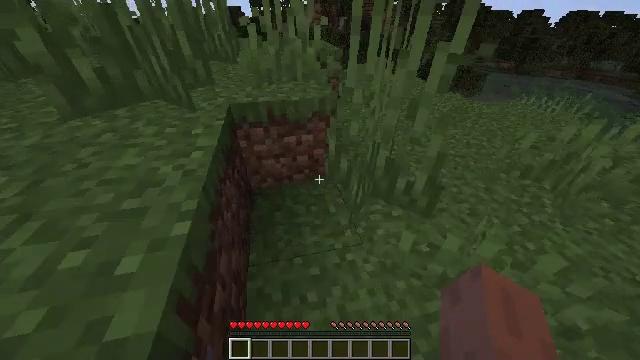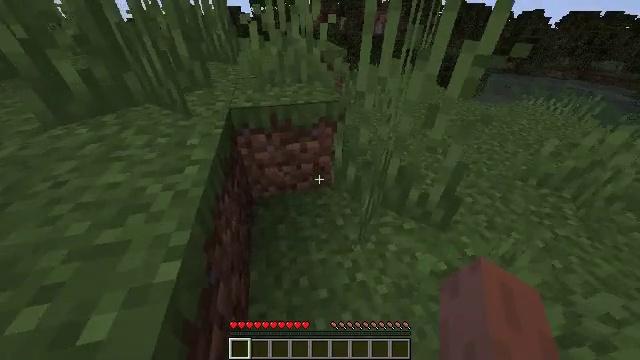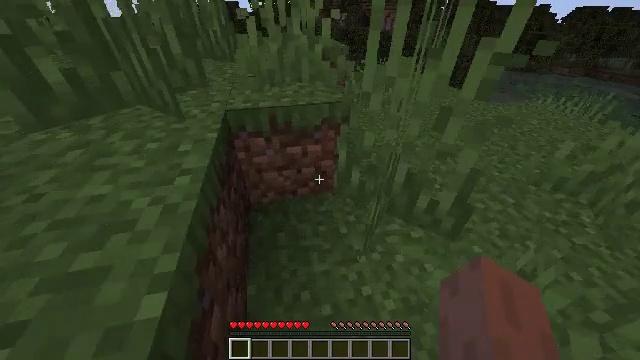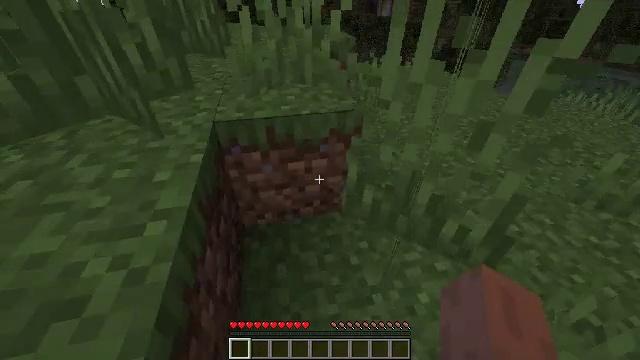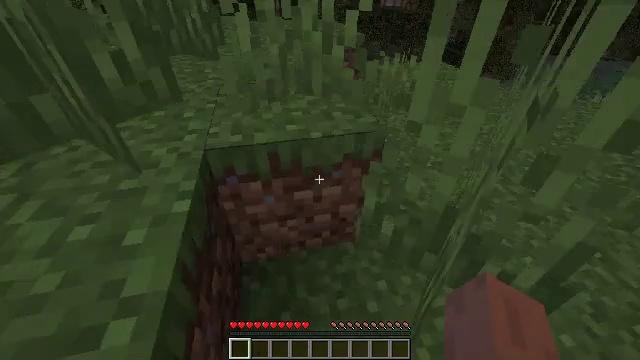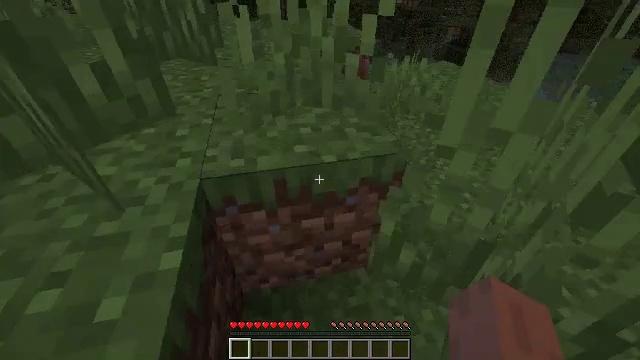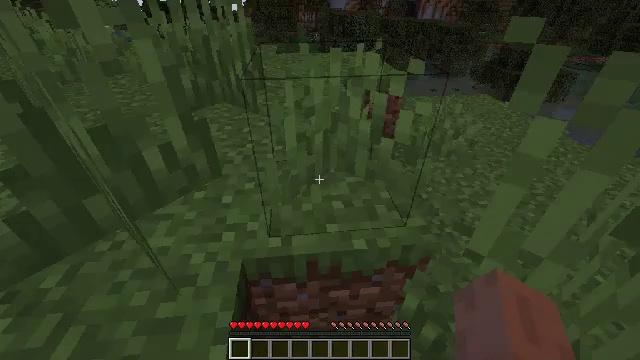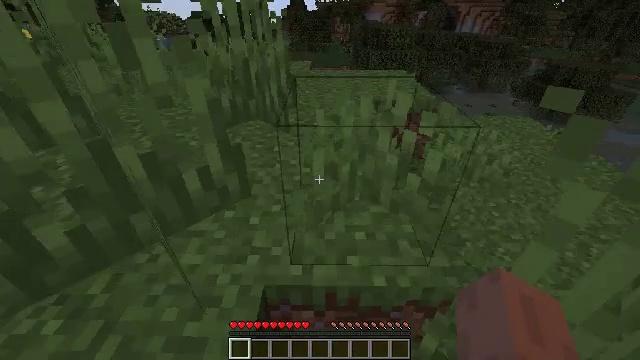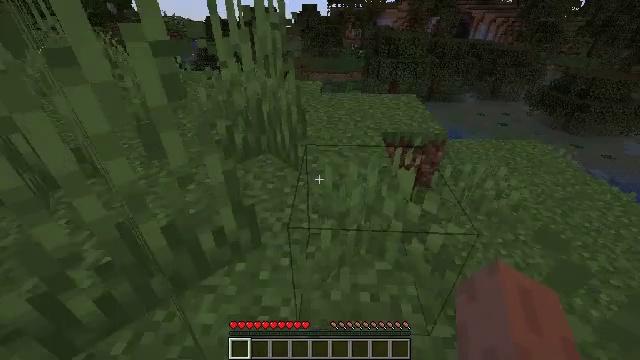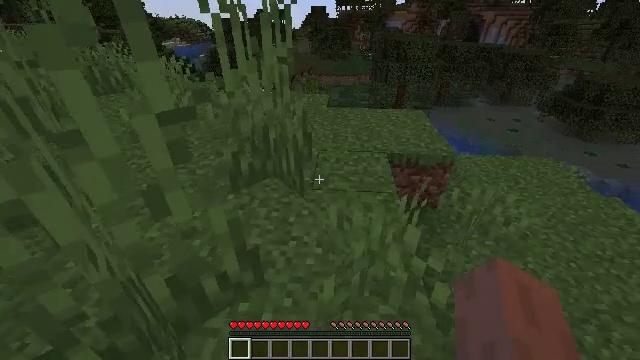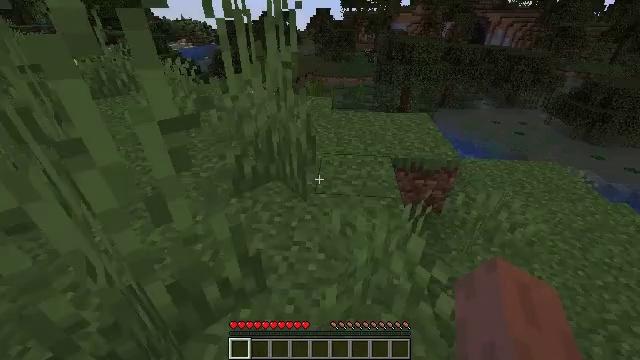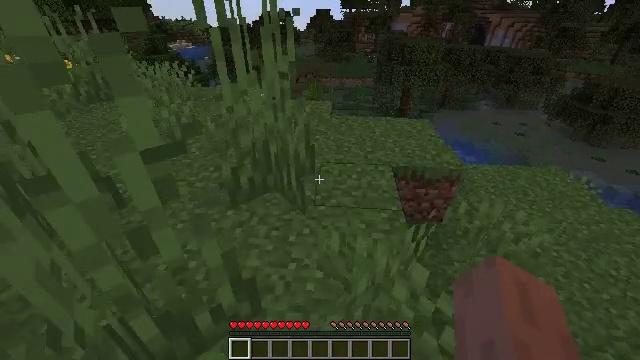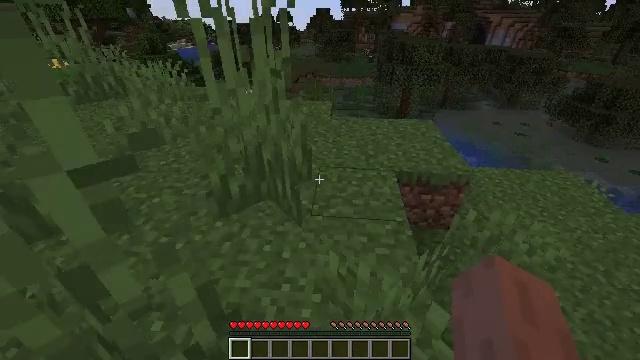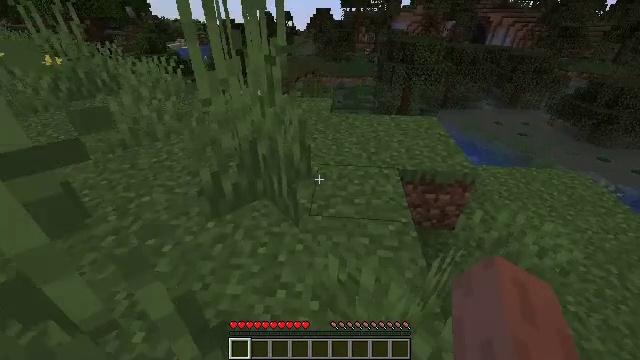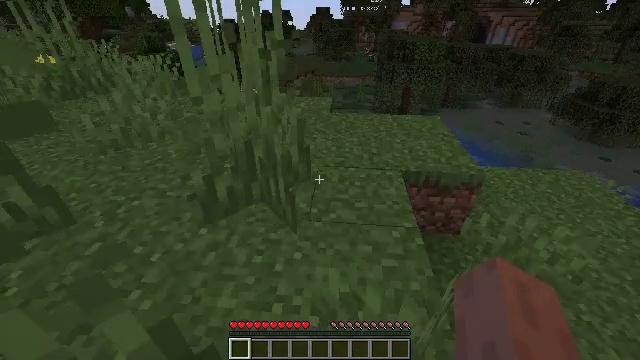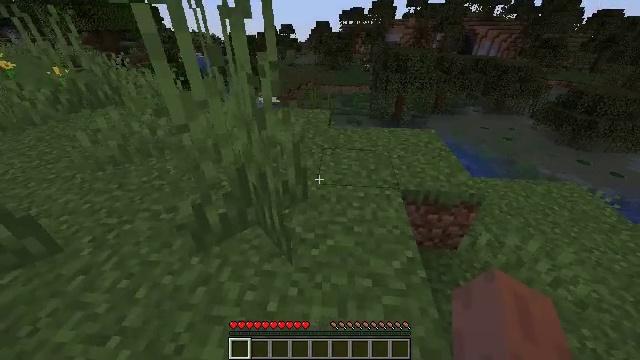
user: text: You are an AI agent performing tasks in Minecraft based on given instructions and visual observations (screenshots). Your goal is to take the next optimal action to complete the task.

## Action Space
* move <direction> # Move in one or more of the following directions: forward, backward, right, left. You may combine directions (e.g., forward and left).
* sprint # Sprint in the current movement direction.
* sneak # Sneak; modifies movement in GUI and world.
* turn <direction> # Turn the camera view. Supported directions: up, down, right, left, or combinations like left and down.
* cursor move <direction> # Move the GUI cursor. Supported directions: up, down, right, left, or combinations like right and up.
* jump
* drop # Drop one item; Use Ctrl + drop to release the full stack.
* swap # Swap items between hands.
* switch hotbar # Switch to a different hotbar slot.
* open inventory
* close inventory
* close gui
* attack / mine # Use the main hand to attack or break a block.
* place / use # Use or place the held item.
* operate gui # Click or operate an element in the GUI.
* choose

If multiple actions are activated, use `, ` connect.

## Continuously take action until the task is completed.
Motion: motion action
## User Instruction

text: Mine the grass in the plains.
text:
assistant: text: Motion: move forward and move left, sprint, attack / mine
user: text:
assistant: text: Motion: move forward and move left, sprint, attack / mine
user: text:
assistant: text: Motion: move forward and move left, sprint, attack / mine
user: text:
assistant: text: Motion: move forward and move left, sprint, attack / mine
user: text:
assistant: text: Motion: move forward and move left, sprint, attack / mine
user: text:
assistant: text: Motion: move forward and move left, sprint, turn left and up, attack / mine, jump
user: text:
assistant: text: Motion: move forward, sprint, turn left and up, attack / mine, jump
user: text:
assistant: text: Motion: move forward, sprint, turn left, attack / mine, jump
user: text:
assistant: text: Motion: move forward, turn left, attack / mine, jump
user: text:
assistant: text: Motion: move forward, attack / mine, jump
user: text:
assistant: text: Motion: move forward, attack / mine, jump
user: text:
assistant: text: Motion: move forward, attack / mine, jump
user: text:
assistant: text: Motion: move forward, attack / mine, jump
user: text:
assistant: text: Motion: move forward, sprint, attack / mine, jump
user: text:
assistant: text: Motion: move forward, sprint, attack / mine
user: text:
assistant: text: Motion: move forward, sprint, attack / mine
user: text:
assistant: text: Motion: move forward, sprint, attack / mine
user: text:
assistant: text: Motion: move forward, sprint, attack / mine
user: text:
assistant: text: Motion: move forward, sprint, attack / mine
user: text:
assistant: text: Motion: move forward, sprint, turn left, attack / mine, jump
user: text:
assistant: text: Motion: move forward, sprint, turn left, attack / mine, jump
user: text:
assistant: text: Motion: move forward, attack / mine, jump
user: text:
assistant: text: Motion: move forward, attack / mine, jump
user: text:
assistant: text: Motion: move forward, turn right, attack / mine, jump
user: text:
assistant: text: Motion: move forward and move left, turn right and down, attack / mine, jump
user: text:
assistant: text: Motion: move forward and move left, sprint, turn right and down, attack / mine
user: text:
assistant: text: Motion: move left, sprint, attack / mine
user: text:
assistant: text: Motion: move left, sprint, attack / mine
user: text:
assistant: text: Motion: move left, sprint, attack / mine
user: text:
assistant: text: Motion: move back and move left, sprint, attack / mine